Question: I want to add separator between 'TextView's. Two 'Space's are there, the last one works fine, but the first one takes large space horizontally. I am attaching a screenshot. I don't understand what is causing the problem. Can any one say what is happening there. Thanks in advance.
'''
<TableLayout
android:id="@+id/tl_search"
android:layout_width="match_parent"
android:layout_height="wrap_content"
android:paddingStart="10dp"
android:paddingEnd="10dp">
<TableRow>
<EditText
android:id="@+id/et_search"
android:layout_column="0"
android:layout_width="0dp"
android:layout_weight="1"
android:layout_height="match_parent"
android:hint="Type here"/>
<ImageButton
android:id="@+id/ib_search"
android:layout_column="1"
android:layout_width="wrap_content"
android:layout_height="wrap_content"
android:src="@drawable/ic_search"
android:contentDescription="Search image"/>
</TableRow>
<TableRow android:orientation="vertical">
<TextView
android:id="@+id/btn_previous"
android:layout_column="0"
android:layout_width="0dp"
android:layout_height="wrap_content"
android:layout_weight="1"
android:text="Previous"
android:padding="5dp"
android:background="#0d0f21"
android:gravity="center"
android:textColor="@android:color/white"
android:textSize="15sp"/>
<Space
android:layout_width="1dp"
android:layout_height="match_parent"/>
<TextView
android:id="@+id/btn_clear"
android:layout_column="1"
android:layout_width="0dp"
android:layout_height="wrap_content"
android:layout_weight="1"
android:text="Clear"
android:padding="5dp"
android:background="#0d0f21"
android:gravity="center"
android:textColor="@android:color/white"
android:textSize="15sp"/>
<Space
android:layout_width="1dp"
android:layout_height="match_parent"/>
<TextView
android:id="@+id/btn_search"
android:layout_column="2"
android:layout_width="0dp"
android:layout_height="wrap_content"
android:layout_weight="1"
android:text="Search"
android:padding="5dp"
android:background="#0d0f21"
android:gravity="center"
android:textColor="@android:color/white"
android:textSize="15sp"/>
</TableRow>
</TableLayout>
'''

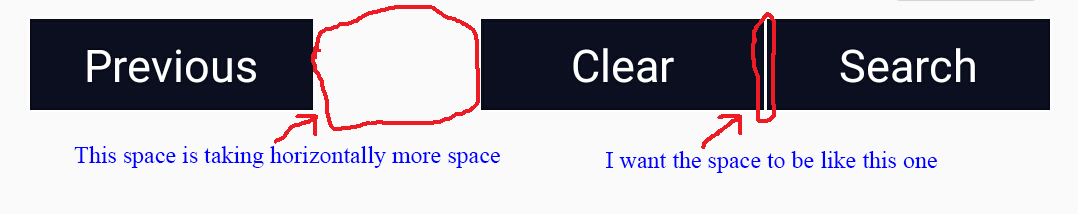
Answer: Give 'android:layout_column="1"' in your Textview id 'android:id="@+id/btn_previous"' and your issue will be solved
Try this
'''
<?xml version="1.0" encoding="utf-8"?>
<LinearLayout xmlns:android="http://schemas.android.com/apk/res/android"
android:layout_width="match_parent"
android:layout_height="match_parent"
android:background="#fff"
android:orientation="vertical">
<TableLayout
android:id="@+id/tl_search"
android:layout_width="match_parent"
android:layout_height="wrap_content"
android:paddingEnd="10dp"
android:paddingStart="10dp">
<TableRow>
<EditText
android:id="@+id/et_search"
android:layout_width="0dp"
android:layout_height="match_parent"
android:layout_column="0"
android:layout_weight="1"
android:hint="Type here" />
<ImageButton
android:id="@+id/ib_search"
android:layout_width="wrap_content"
android:layout_height="wrap_content"
android:layout_column="1"
android:contentDescription="Search image"
android:src="@drawable/ic_add_black_24dp" />
</TableRow>
<TableRow android:orientation="vertical">
<TextView
android:id="@+id/btn_previous"
android:layout_width="0dp"
android:layout_height="wrap_content"
android:layout_column="1"
android:layout_weight="1"
android:background="#0d0f21"
android:gravity="center"
android:padding="5dp"
android:text="Previous"
android:textColor="@android:color/white"
android:textSize="15sp" />
<Space
android:layout_width="1dp"
android:layout_height="match_parent" />
<TextView
android:id="@+id/btn_clear"
android:layout_width="0dp"
android:layout_height="wrap_content"
android:layout_column="1"
android:layout_weight="1"
android:background="#0d0f21"
android:gravity="center"
android:padding="5dp"
android:text="Clear"
android:textColor="@android:color/white"
android:textSize="15sp" />
<Space
android:layout_width="1dp"
android:layout_height="match_parent" />
<TextView
android:id="@+id/btn_search"
android:layout_width="0dp"
android:layout_height="wrap_content"
android:layout_column="2"
android:layout_weight="1"
android:background="#0d0f21"
android:gravity="center"
android:padding="5dp"
android:text="Search"
android:textColor="@android:color/white"
android:textSize="15sp" />
</TableRow>
</TableLayout>
</LinearLayout>
'''
<URL>